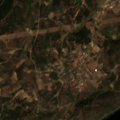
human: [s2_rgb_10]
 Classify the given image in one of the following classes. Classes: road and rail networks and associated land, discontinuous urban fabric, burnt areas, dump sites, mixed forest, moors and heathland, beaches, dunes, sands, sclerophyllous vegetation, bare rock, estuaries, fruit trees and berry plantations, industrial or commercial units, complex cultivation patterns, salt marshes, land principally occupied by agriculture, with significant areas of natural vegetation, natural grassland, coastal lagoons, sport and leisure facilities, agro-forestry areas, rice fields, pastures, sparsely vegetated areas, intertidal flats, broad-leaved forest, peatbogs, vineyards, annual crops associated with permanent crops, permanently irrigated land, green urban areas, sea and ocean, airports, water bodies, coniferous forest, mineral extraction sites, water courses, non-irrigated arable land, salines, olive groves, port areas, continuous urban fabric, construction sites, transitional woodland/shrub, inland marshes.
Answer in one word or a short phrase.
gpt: olive groves, complex cultivation patterns, land principally occupied by agriculture, with significant areas of natural vegetation, broad-leaved forest, transitional woodland/shrub, water courses